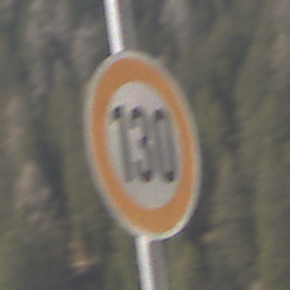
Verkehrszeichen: Geschwindigkeit130
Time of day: Midday
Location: Outdoor (Nature)
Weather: PartlyCloudy
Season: NotSpecified
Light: Natural